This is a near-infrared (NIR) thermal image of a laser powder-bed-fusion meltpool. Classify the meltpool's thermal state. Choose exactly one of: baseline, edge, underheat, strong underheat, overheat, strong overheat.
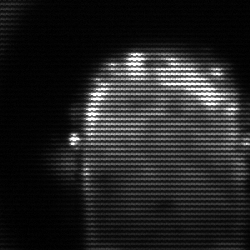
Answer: baseline